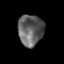
Tissue: prostate
Cell type: T cells
Senescence score: 0.2922
Nuclear area (px): 773
Mean DAPI intensity: 96.364